Question: I have produced a figure with 4 density plots as shown below, using sm.density.compare in R:
How can I change the colour of the lines? Also of interest is how I can change the type of the line? i.e. dotted, solid

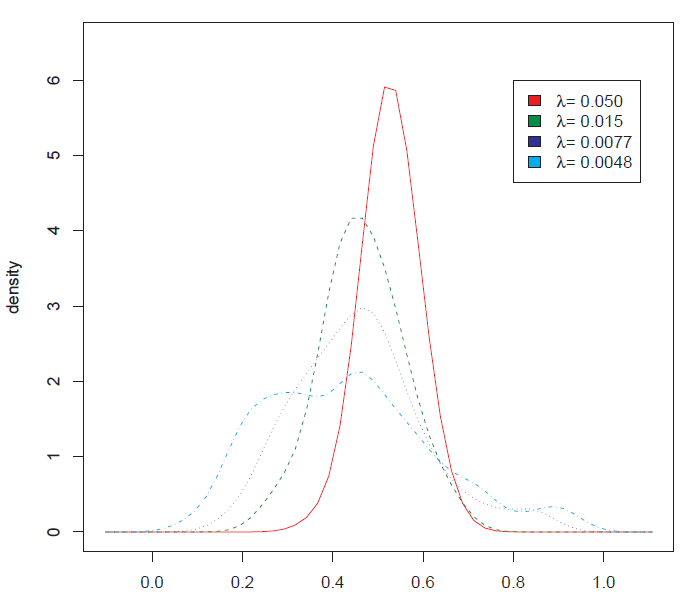
Answer: You can use the same parameters as in other base plotting functions - 'col=' for the colors and 'lty=' for the line types.
'''
library(sm)
y <- rnorm(100)
g <- rep(1:2, rep(50,2))
sm.density.compare(y, g,col=c("blue","black"),lty=c(4,6))
'''